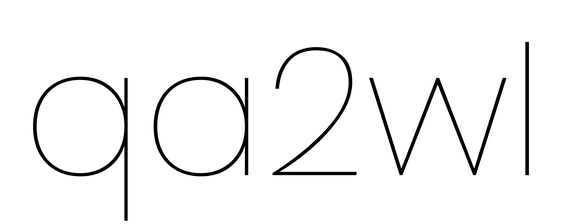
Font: Poppins-Thin